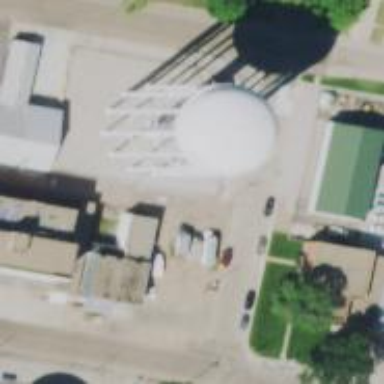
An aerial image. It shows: Water tower that is man-made.